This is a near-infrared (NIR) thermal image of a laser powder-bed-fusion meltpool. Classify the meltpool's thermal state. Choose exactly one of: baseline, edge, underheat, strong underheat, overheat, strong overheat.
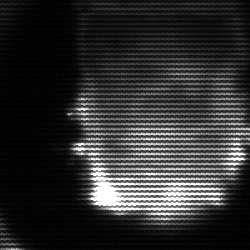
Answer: baseline